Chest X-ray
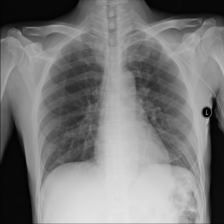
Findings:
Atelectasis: negative
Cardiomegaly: negative
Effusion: negative
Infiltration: negative
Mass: negative
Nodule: negative
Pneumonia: negative
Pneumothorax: negative
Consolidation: negative
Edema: negative
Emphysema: negative
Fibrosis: negative
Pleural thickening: negative
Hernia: negative